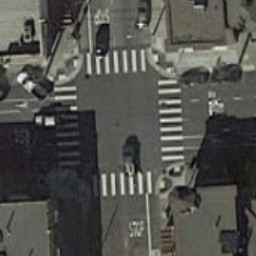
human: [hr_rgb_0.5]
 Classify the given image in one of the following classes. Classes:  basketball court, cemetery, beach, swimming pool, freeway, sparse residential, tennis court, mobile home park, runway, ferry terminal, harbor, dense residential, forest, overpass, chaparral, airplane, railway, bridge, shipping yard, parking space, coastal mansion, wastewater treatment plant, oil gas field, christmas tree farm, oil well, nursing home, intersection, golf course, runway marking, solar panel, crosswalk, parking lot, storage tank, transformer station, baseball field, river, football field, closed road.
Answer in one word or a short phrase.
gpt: crosswalk